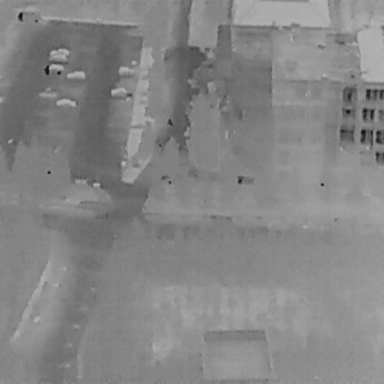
There are seven Cars in the infrared image.